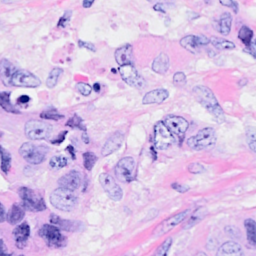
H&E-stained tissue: Breast